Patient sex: M
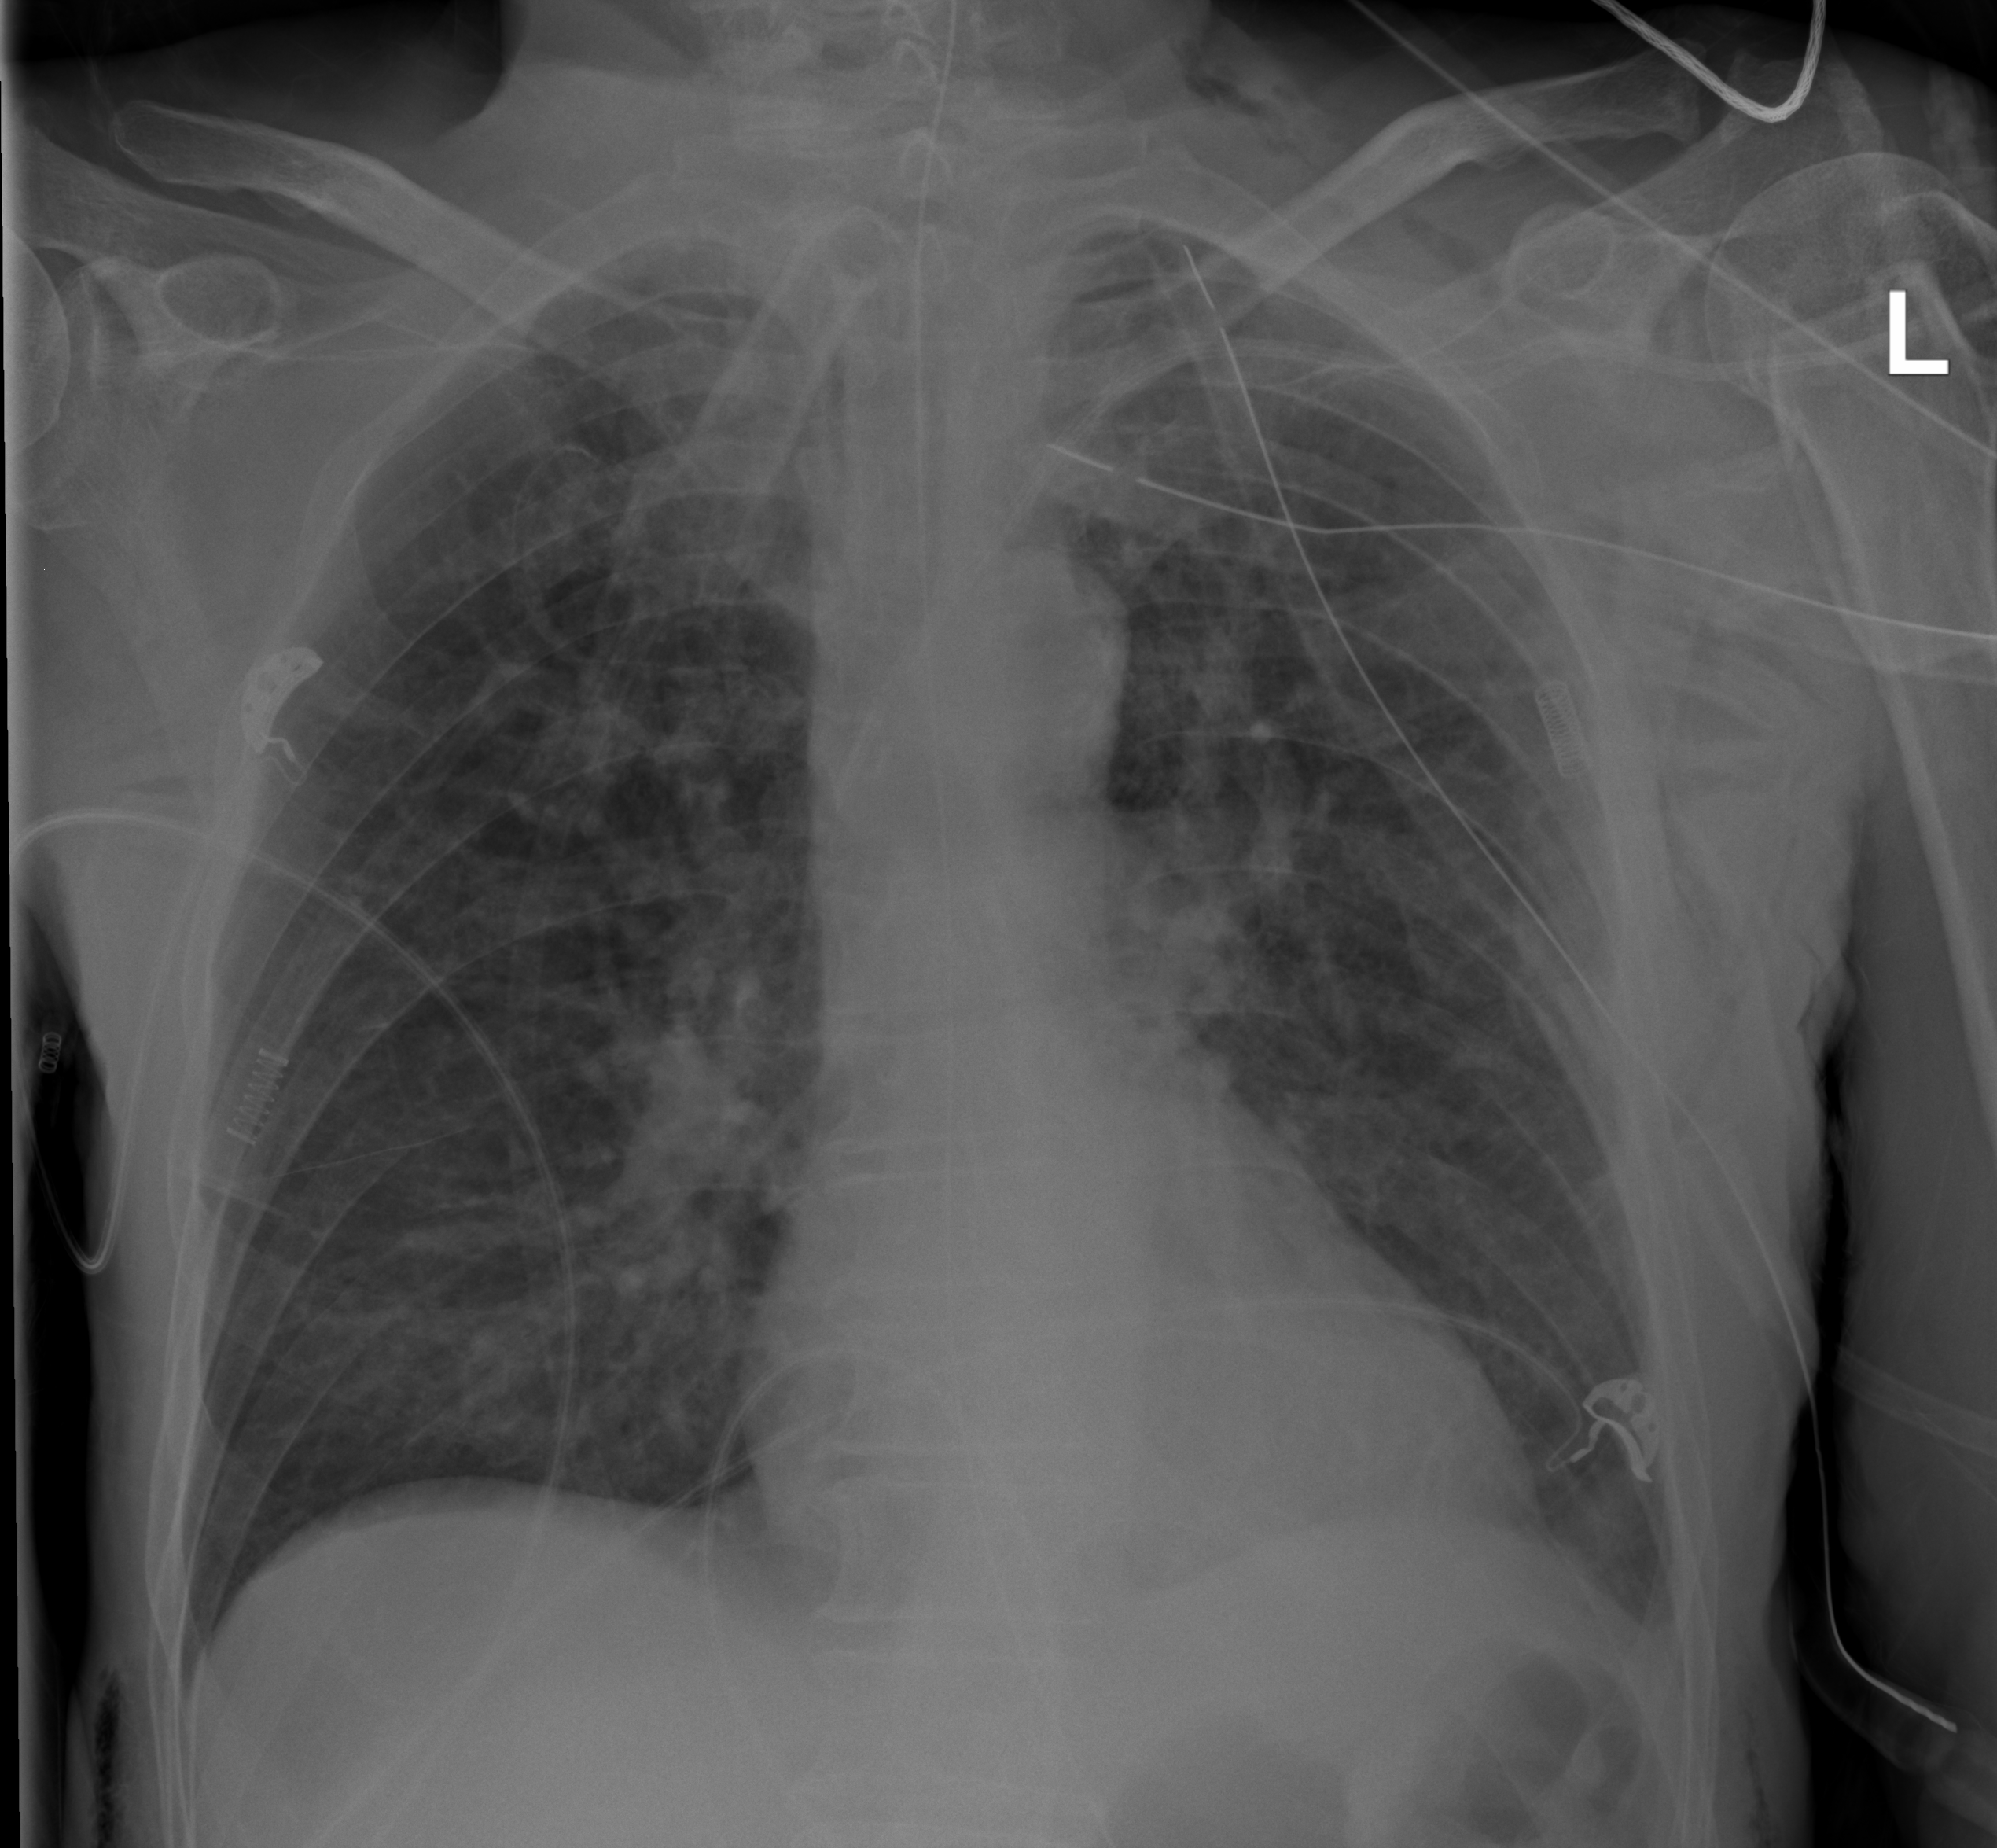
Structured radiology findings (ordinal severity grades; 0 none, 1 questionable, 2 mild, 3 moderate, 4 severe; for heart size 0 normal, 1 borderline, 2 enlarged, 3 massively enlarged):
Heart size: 0
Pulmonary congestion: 0
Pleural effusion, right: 0
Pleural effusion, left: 1
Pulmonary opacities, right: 0
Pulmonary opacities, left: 0
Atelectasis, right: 0
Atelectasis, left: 0